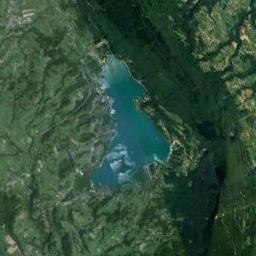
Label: lake